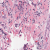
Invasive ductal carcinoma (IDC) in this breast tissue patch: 0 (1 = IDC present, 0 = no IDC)